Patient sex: F
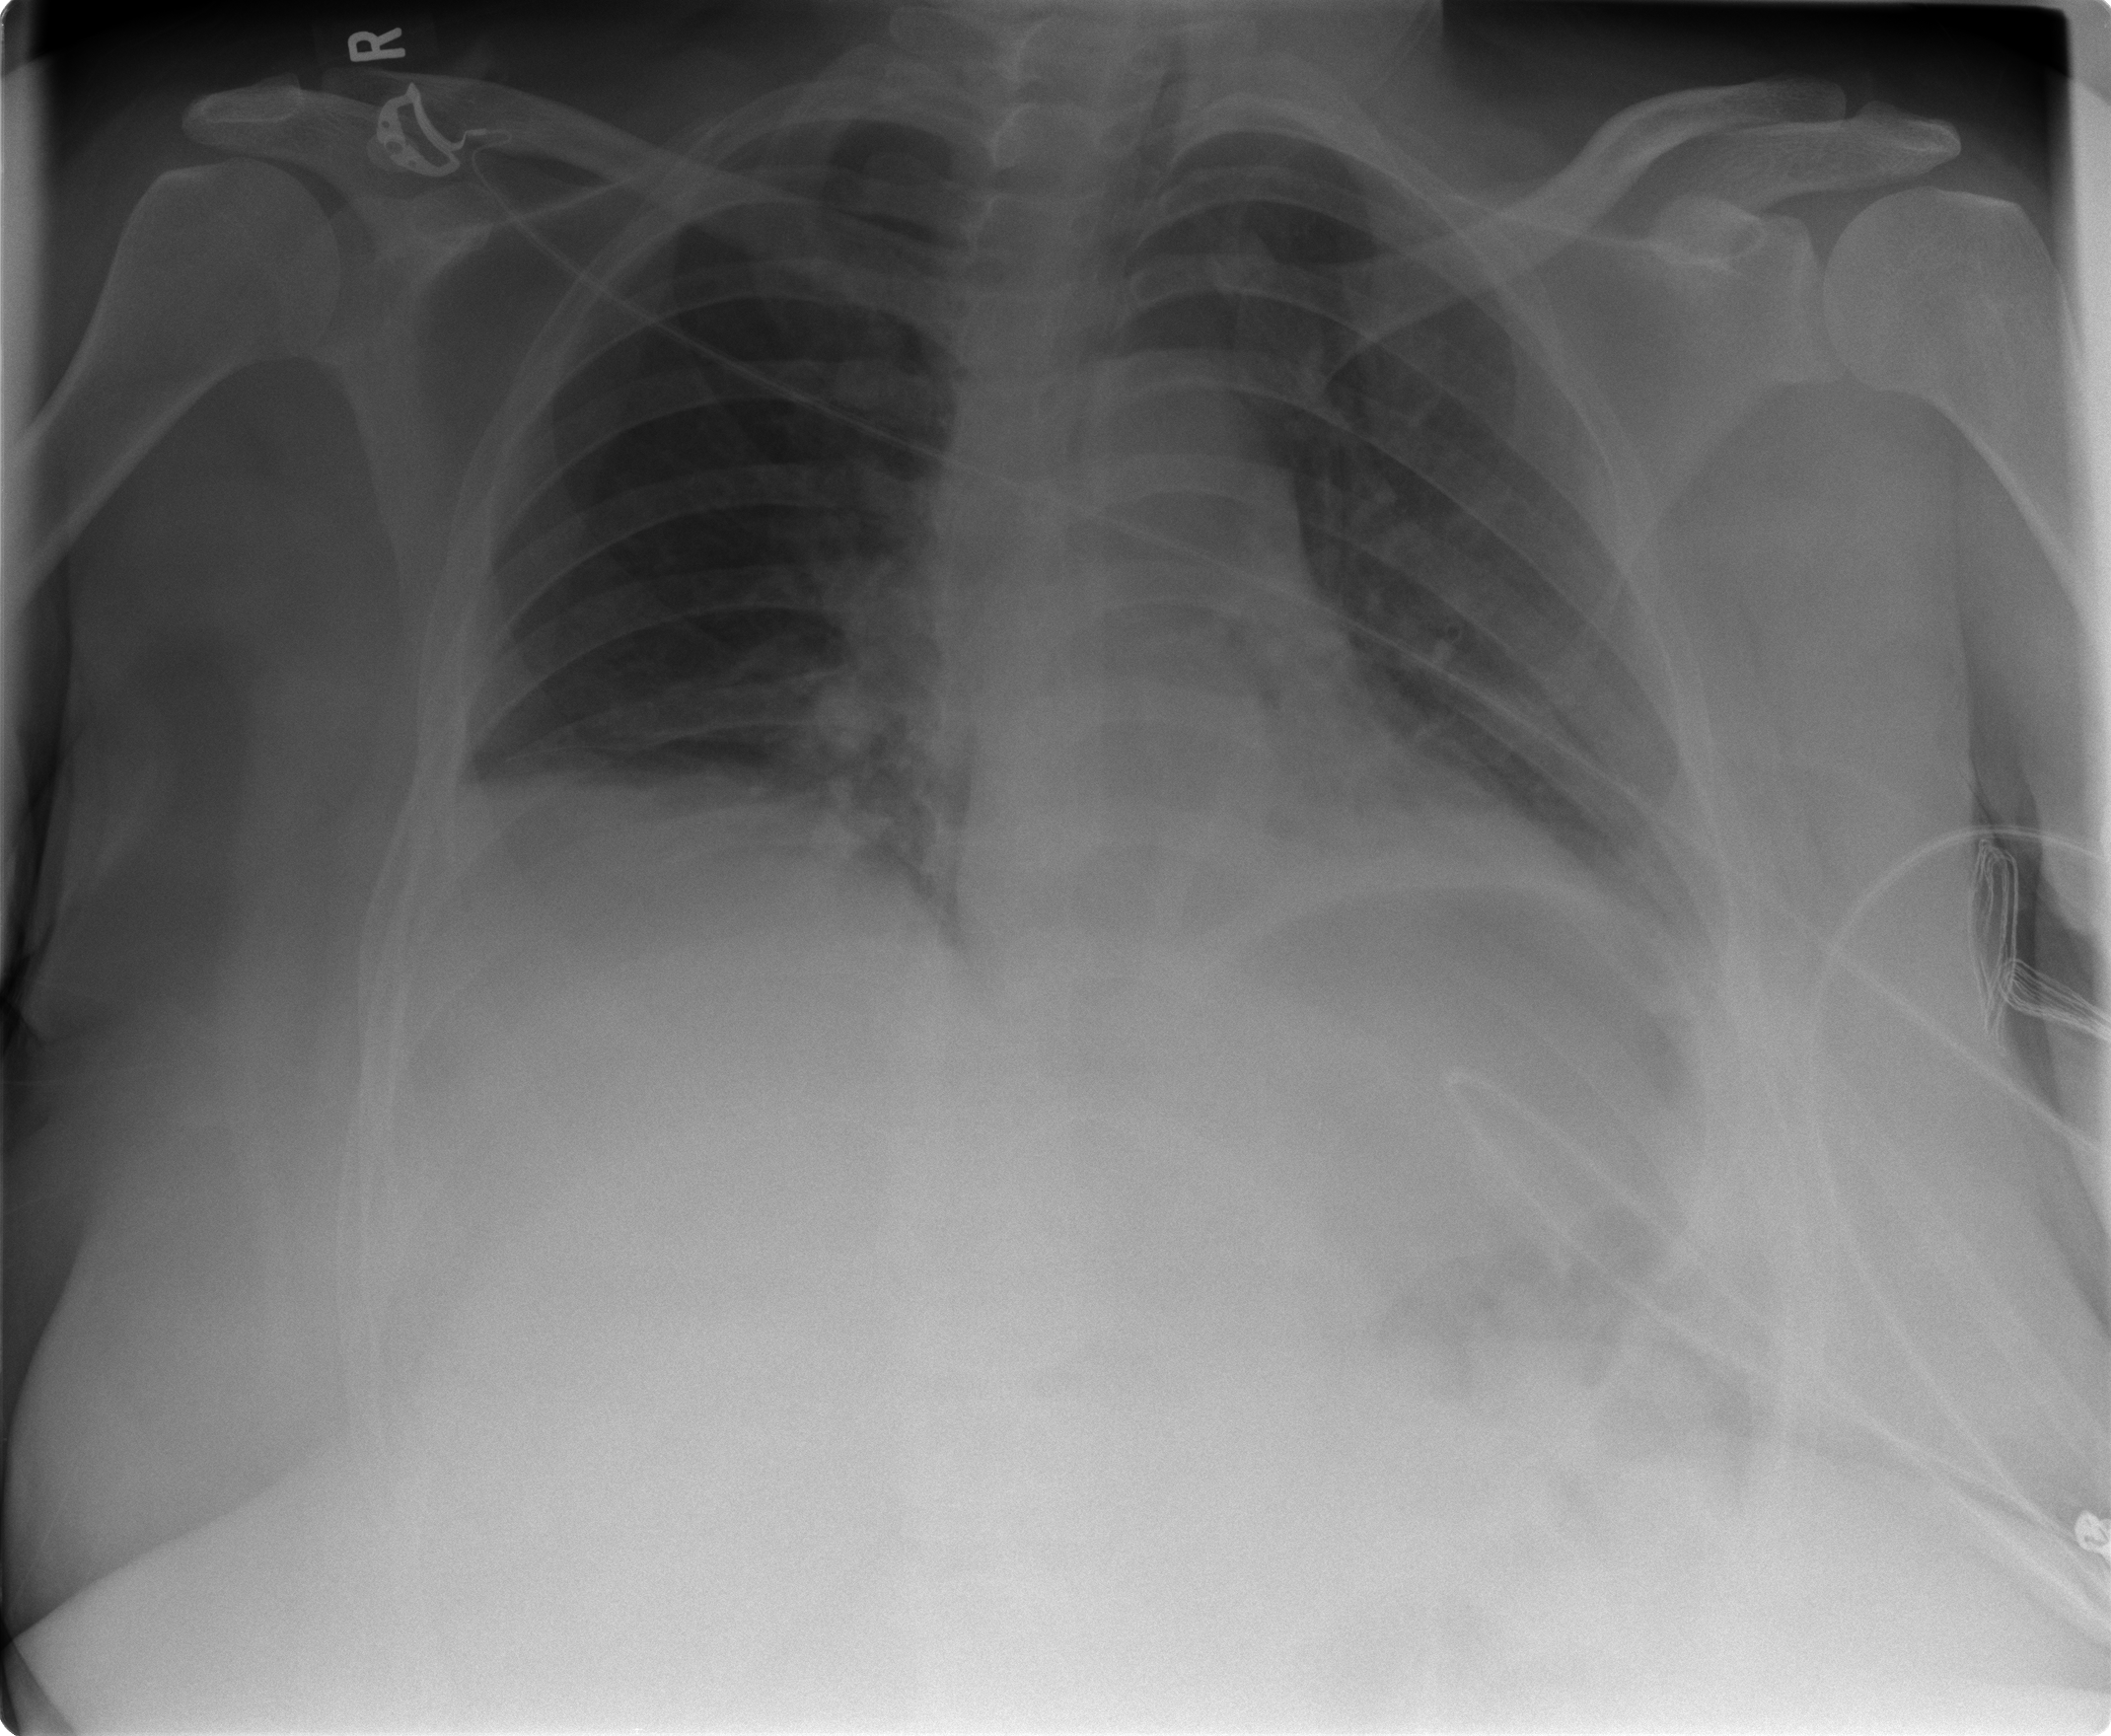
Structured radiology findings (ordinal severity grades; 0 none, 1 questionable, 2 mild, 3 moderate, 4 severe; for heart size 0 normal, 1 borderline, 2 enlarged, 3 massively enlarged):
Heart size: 0
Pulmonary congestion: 0
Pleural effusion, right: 0
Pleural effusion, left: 0
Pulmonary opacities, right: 0
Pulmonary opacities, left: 0
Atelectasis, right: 1
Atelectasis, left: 1